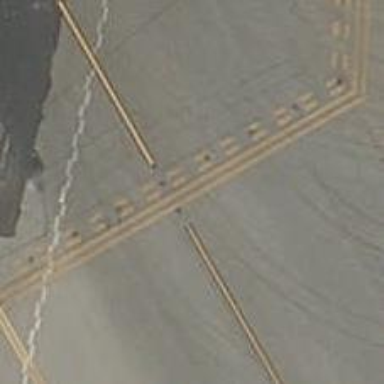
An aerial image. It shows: Runway holding position.